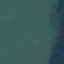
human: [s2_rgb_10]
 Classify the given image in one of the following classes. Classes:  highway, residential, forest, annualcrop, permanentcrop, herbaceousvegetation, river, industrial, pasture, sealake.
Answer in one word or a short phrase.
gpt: SeaLake